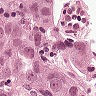
Metastatic tissue present: yes